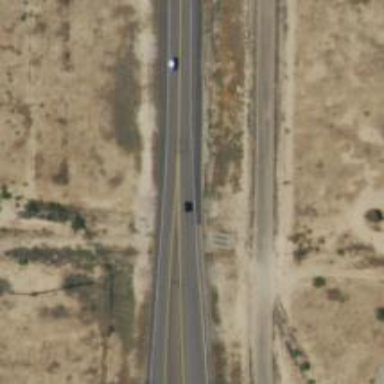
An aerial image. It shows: Asphalt road classified as trunk highway.